Brain MRI, t2w sequence, axial 2D slice.
Patient: age 35, sex F, weight 95 kg, height 1.95 m
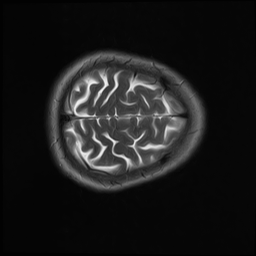